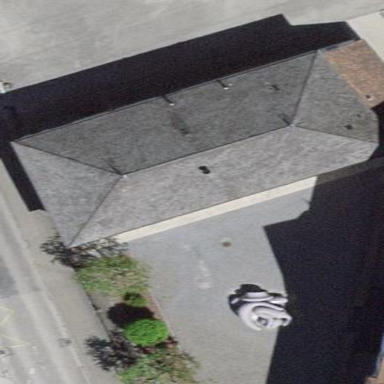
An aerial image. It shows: Community centre building.